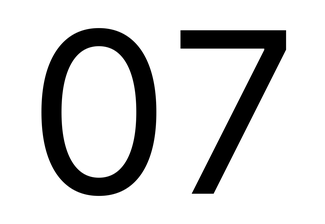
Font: Inter_Regular